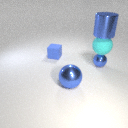
large blue metal sphere to the left of small blue metal sphere